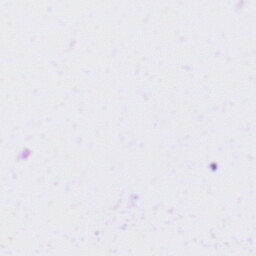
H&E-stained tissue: Tonsil